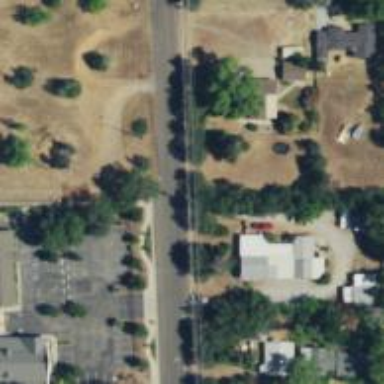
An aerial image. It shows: Power pole.